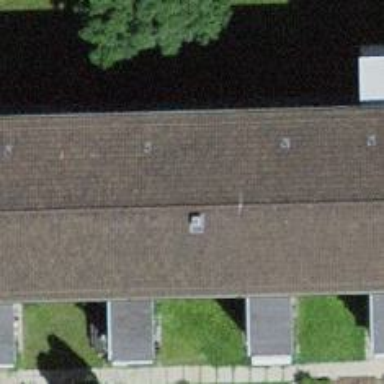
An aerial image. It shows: Building with apartments and flat roof.